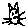
Label: cat